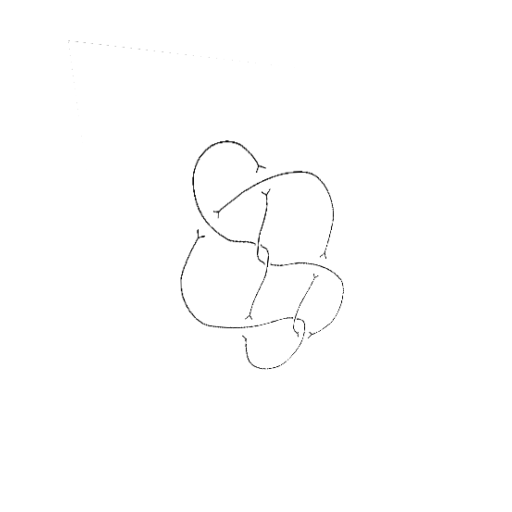
Crossing number: 8